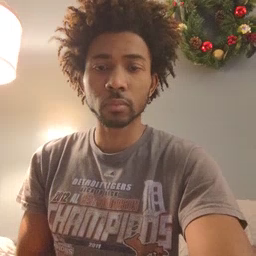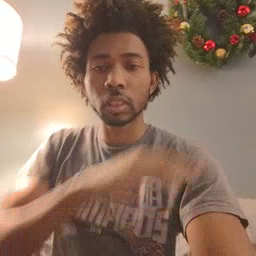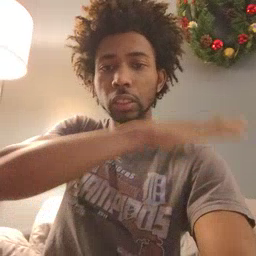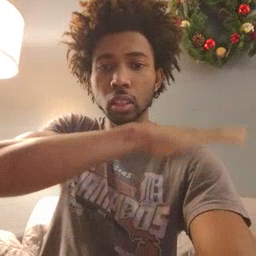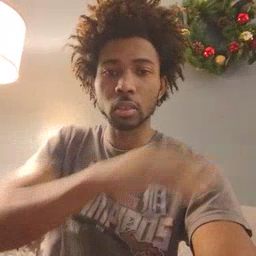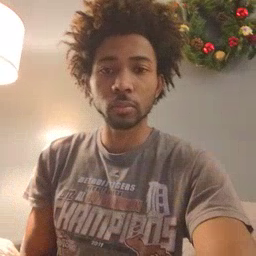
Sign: table